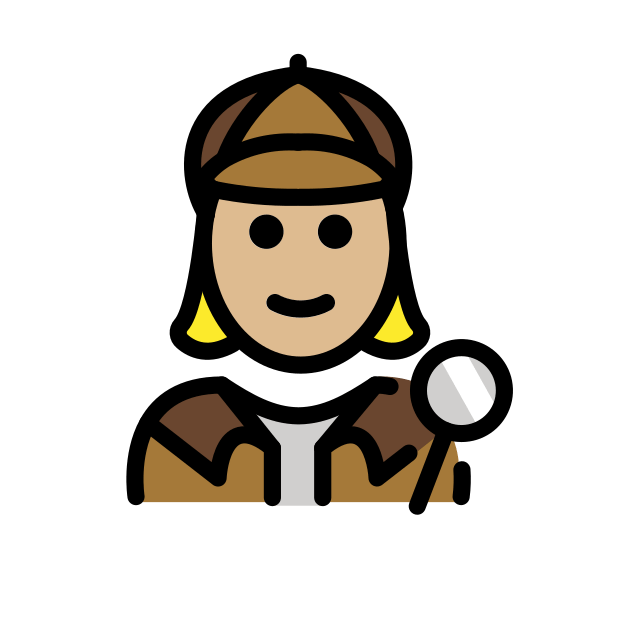
woman detective: medium-light skin tone